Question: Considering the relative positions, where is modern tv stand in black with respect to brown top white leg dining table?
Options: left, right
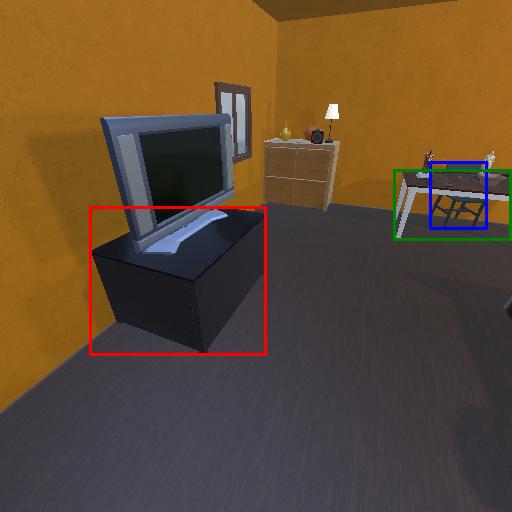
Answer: left